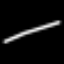
Label: line